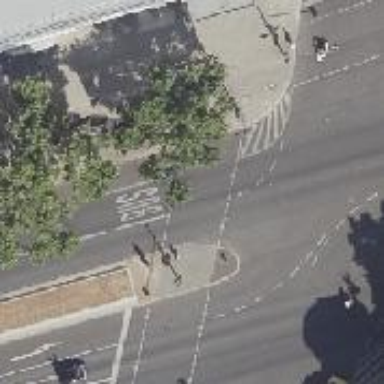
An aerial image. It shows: Asphalt footway with crossing controlled by traffic signals.